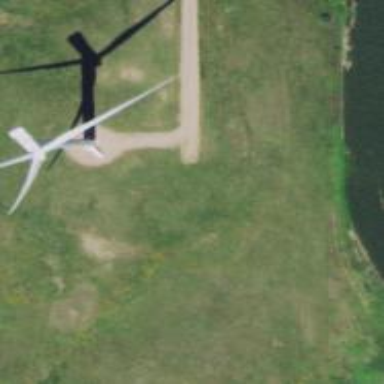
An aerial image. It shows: Wind generator using wind turbines of horizontal axis.